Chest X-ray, AP view. Patient: 38 years old, sex F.
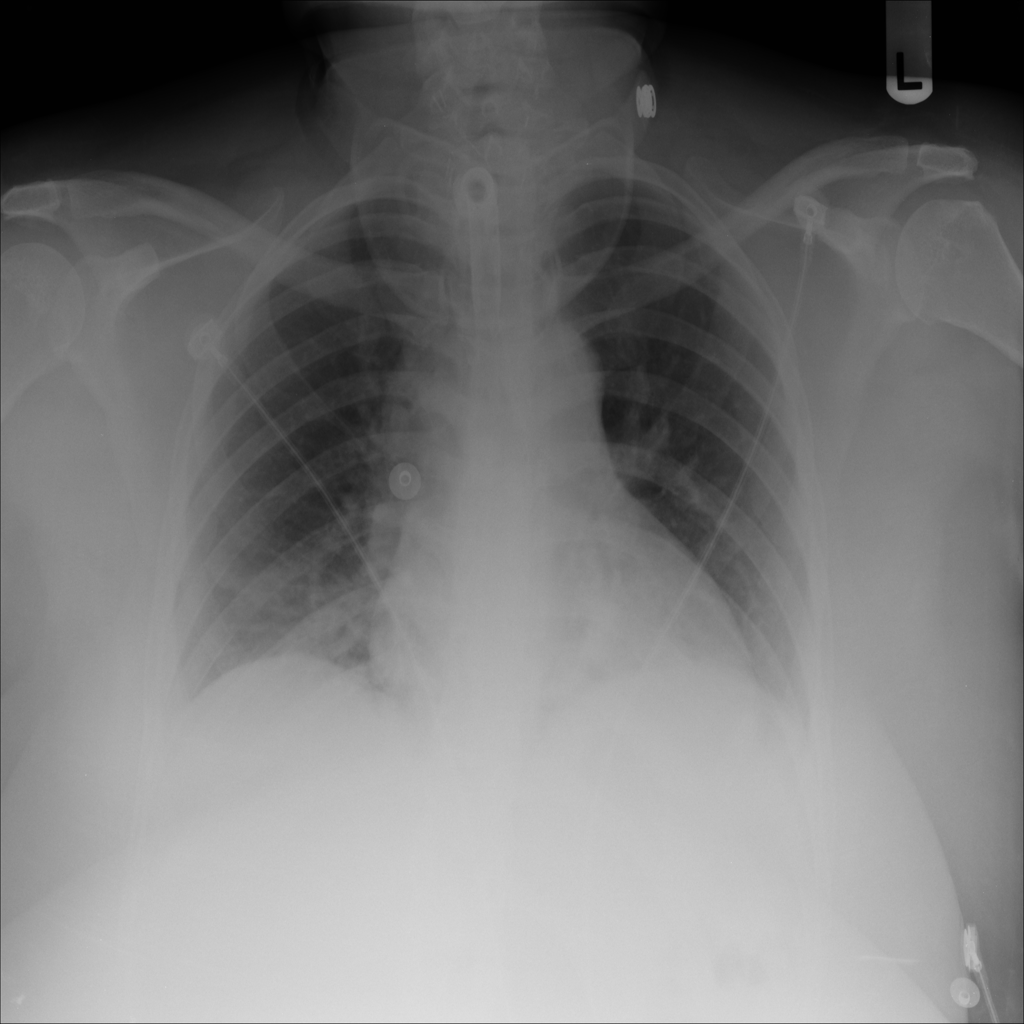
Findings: Atelectasis, Infiltration